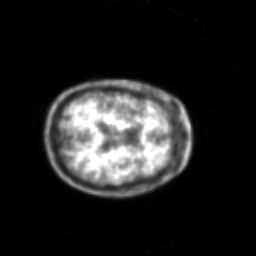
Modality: PET
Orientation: axial
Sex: male
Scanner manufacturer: siemens